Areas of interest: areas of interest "Northeast Agricultural University Football Field"
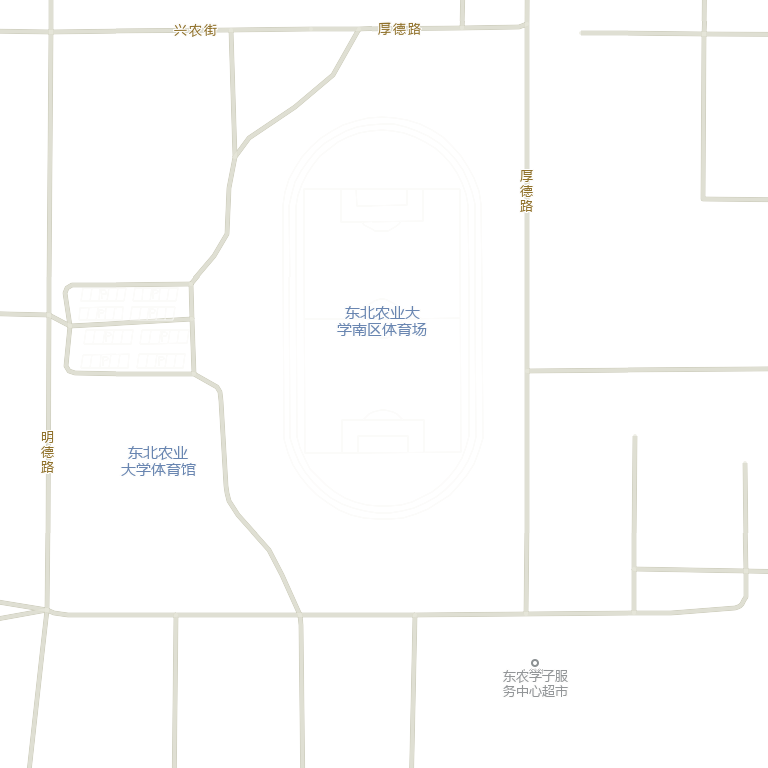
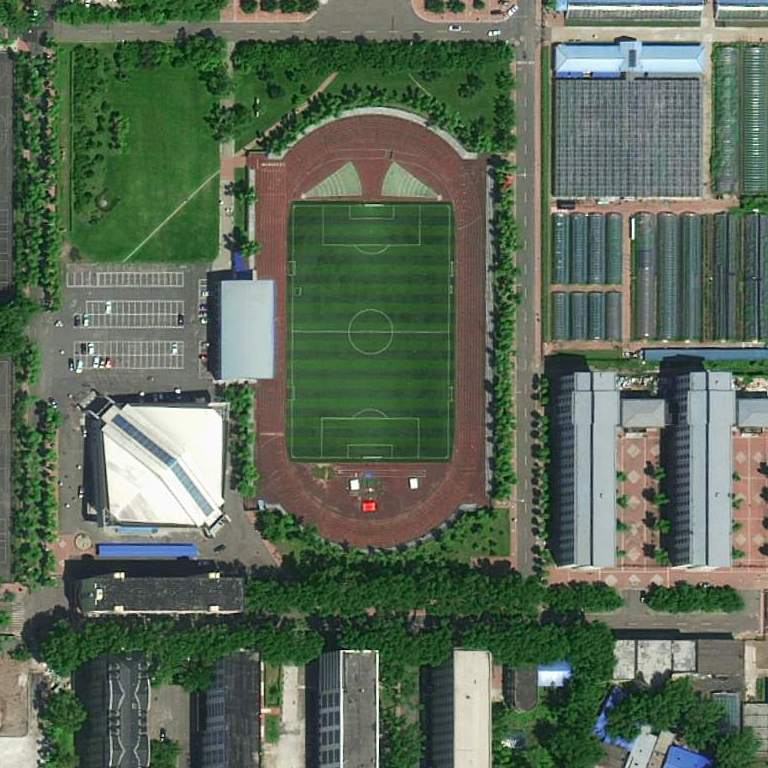